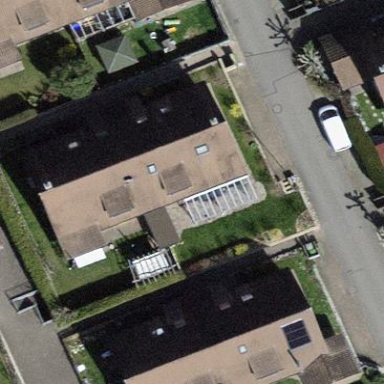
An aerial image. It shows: Building with tiled roof.